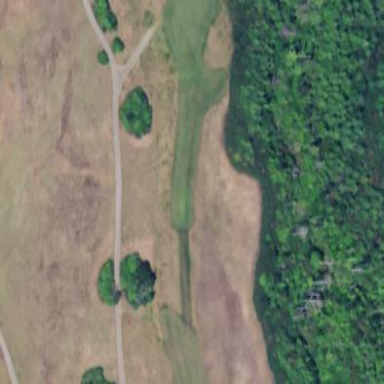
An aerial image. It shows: Rough area on grassy golf course.